Question: I want to add button with image in TextInput Like in image bellow

Please suggest me the crystal clear way to do so!!
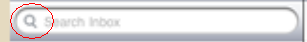
Answer: The desired way to do this is to create custom component that extends the Flex 'TextInput' Control. You can create a custom skin based on standard 'TextInputSkin' and place icon in that skin.
[EDIT]
Not exactly what you want. But This may help you..
<URL>